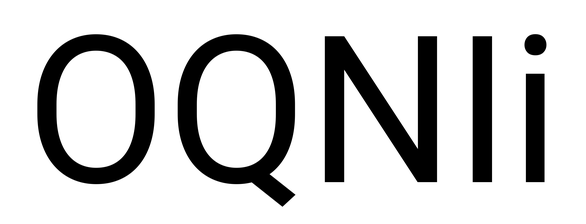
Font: Roboto_Regular